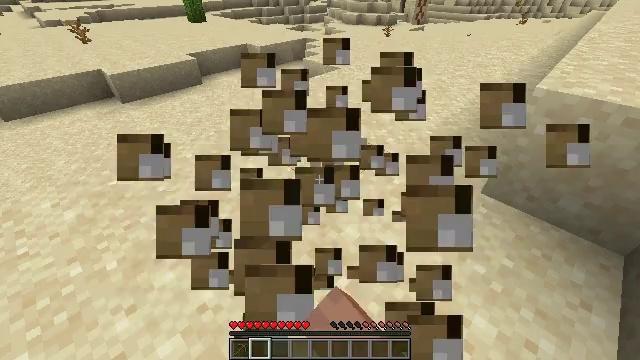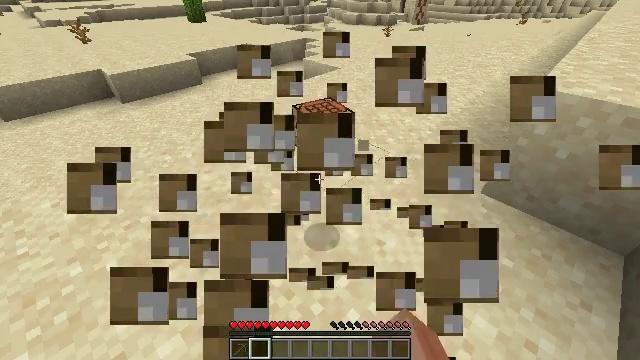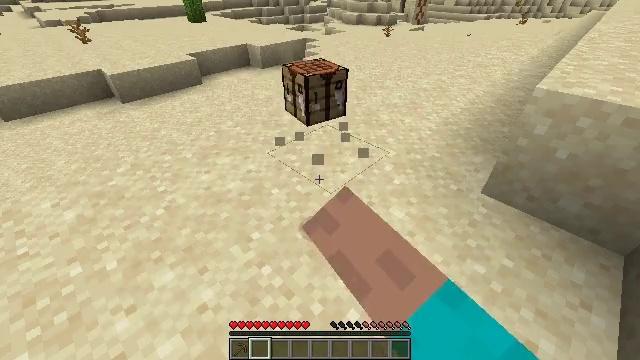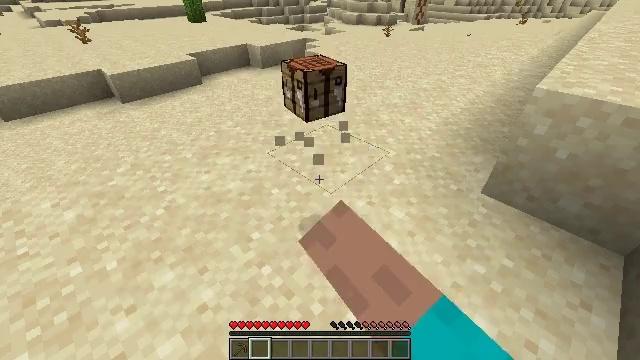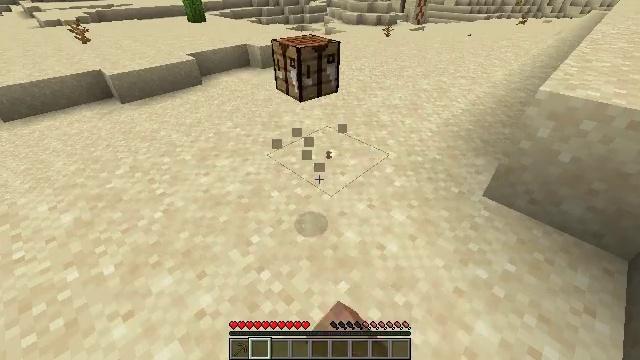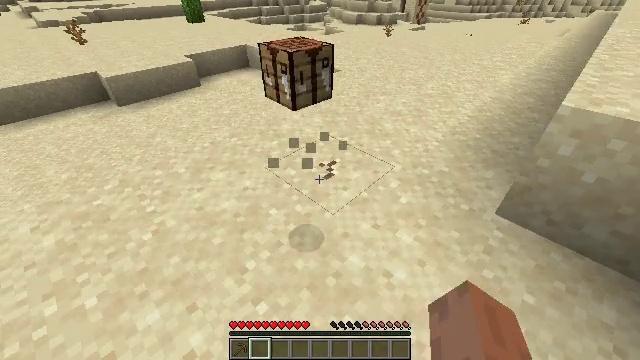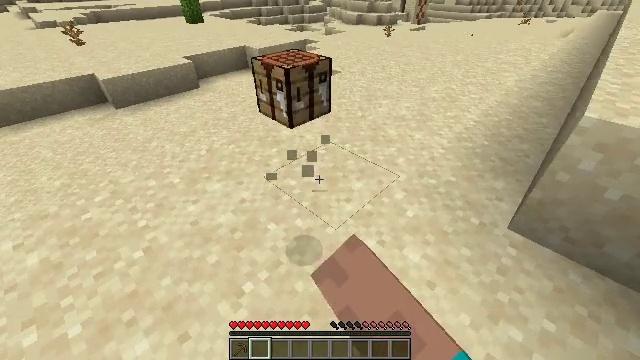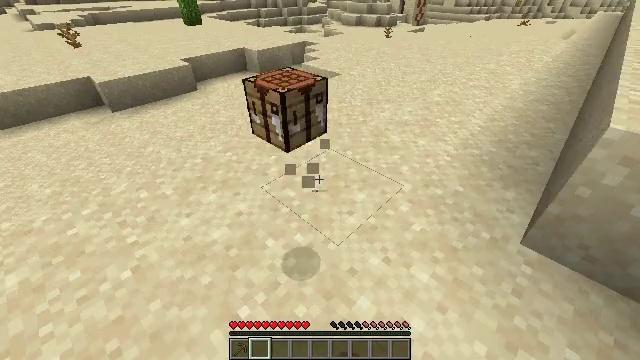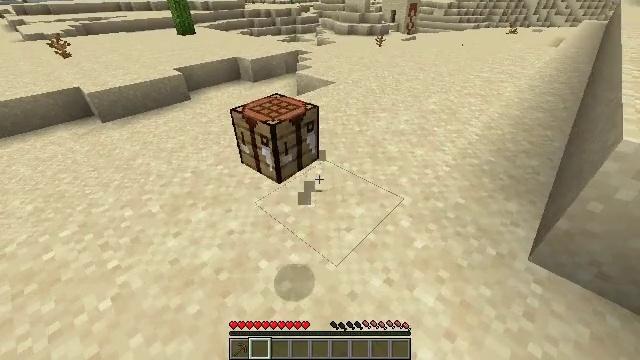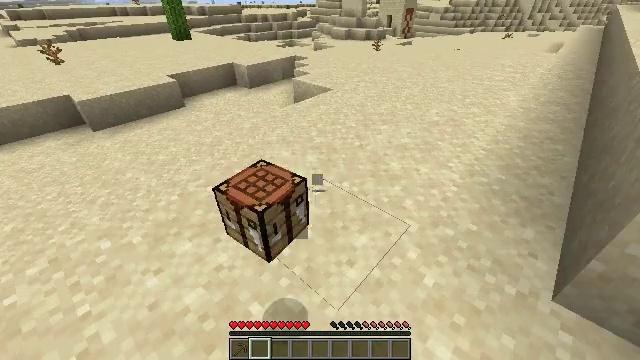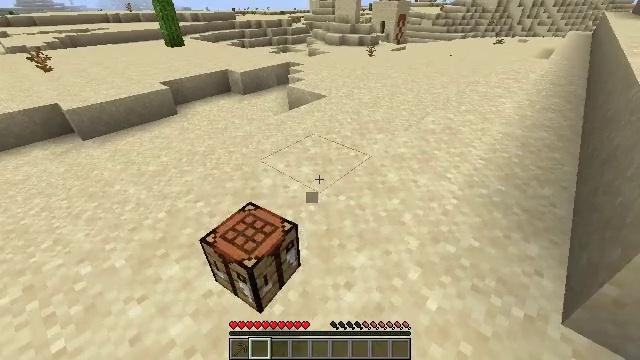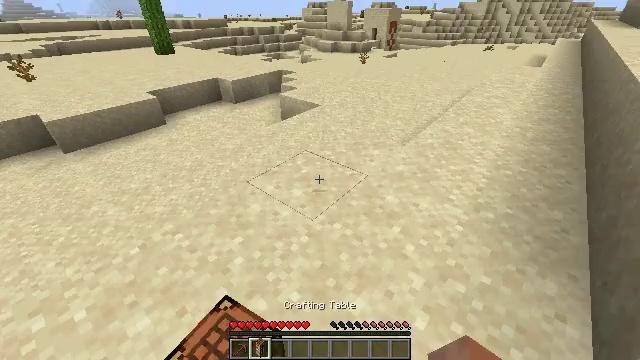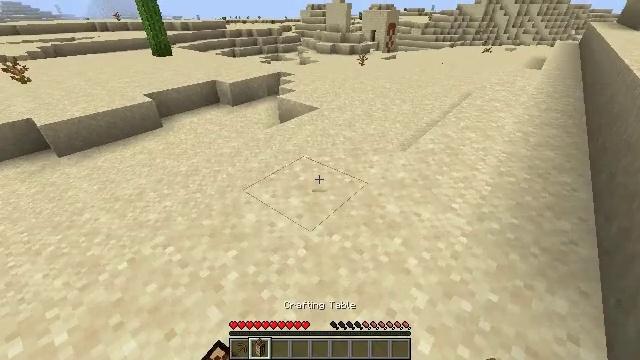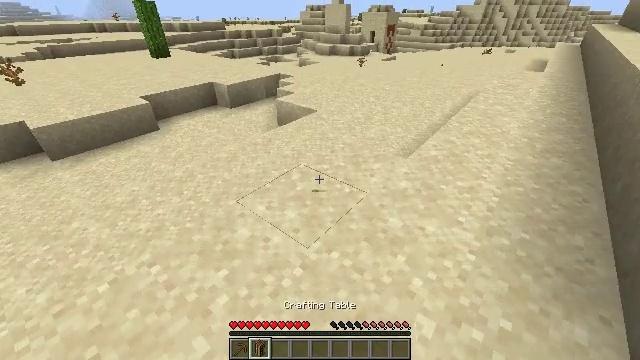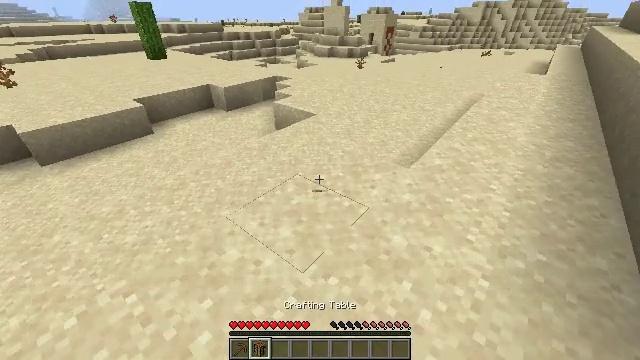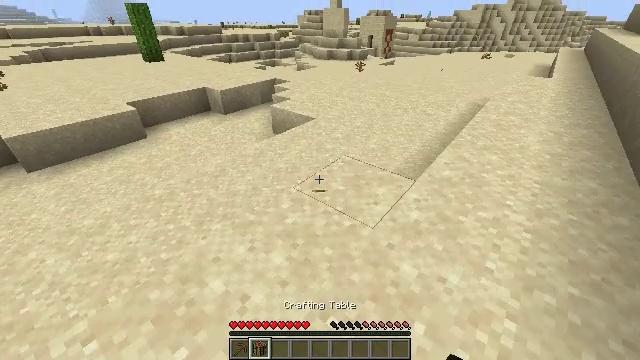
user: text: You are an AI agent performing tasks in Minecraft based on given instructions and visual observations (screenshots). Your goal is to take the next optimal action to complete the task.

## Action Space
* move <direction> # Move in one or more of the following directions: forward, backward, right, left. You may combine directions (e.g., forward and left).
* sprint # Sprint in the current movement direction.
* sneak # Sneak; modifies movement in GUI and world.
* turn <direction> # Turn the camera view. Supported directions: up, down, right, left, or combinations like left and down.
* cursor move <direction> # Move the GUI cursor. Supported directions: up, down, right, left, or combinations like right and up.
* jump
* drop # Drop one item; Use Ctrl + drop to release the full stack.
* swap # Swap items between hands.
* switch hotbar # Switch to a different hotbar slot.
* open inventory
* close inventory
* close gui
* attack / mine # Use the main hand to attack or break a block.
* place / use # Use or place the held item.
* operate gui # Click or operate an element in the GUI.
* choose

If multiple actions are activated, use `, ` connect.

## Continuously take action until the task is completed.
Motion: motion action
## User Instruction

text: Dig out the orange terracotta.
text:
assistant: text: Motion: attack / mine
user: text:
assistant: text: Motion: attack / mine
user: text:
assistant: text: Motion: attack / mine
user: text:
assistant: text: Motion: move forward, attack / mine
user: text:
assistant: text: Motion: move forward, attack / mine
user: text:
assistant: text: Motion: move forward
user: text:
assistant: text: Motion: move forward
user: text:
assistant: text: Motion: move forward, turn right and up
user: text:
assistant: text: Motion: move forward
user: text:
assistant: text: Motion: move forward, turn right and up
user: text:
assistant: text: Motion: move forward, turn right and up
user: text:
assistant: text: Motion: move forward
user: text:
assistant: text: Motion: move forward
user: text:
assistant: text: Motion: move forward
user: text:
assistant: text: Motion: move forward
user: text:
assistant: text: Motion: move forward
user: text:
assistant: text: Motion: move forward
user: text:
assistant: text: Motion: move forward
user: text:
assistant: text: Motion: move forward
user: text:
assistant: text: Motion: move forward
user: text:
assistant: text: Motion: move forward
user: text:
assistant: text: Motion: move forward
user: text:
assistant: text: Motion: move forward
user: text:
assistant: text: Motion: move forward
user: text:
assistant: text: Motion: move forward
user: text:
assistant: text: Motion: move forward
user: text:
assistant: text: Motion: move forward
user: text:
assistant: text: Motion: move forward
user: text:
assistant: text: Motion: move forward
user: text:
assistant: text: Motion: move forward